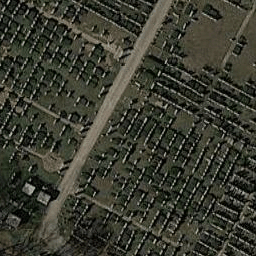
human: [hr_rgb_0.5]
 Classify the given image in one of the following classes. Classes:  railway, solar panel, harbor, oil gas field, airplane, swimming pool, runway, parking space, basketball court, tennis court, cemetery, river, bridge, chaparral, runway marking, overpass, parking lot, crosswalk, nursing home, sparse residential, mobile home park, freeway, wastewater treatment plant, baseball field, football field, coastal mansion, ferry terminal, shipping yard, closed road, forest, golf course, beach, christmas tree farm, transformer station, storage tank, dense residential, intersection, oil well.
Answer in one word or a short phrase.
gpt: cemetery